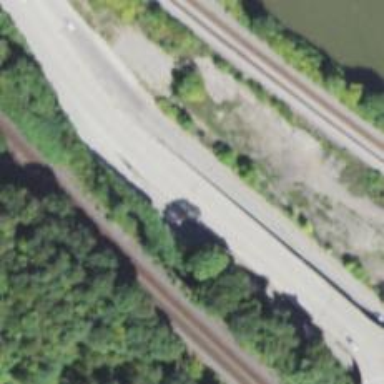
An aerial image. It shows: Abandoned railway.